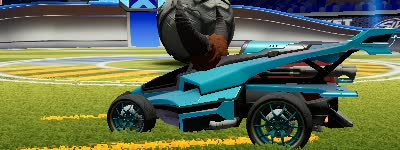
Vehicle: aftershock